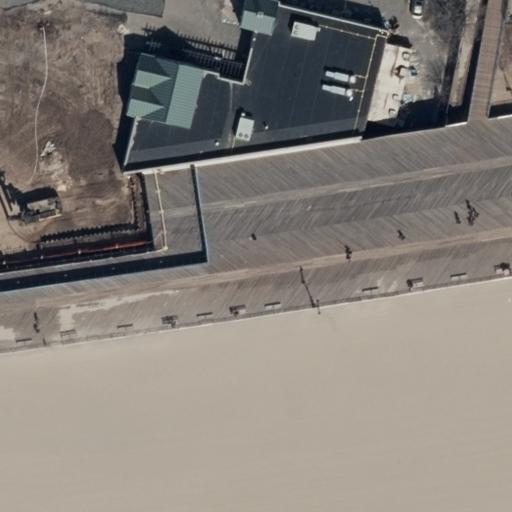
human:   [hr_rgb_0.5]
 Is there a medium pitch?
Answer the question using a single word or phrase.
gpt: no

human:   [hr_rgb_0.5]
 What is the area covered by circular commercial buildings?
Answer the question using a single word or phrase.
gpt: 0m2

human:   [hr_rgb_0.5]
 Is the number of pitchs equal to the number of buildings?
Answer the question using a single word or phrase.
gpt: no

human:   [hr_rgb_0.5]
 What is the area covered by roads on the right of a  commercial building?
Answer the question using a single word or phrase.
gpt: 0m2

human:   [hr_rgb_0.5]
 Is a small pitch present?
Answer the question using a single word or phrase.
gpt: yes

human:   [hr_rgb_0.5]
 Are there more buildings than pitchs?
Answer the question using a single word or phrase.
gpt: yes

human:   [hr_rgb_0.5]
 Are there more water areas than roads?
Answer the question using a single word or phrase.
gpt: no

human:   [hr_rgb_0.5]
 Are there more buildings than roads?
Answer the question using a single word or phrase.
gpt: no

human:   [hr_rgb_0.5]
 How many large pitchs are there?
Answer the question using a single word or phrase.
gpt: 0

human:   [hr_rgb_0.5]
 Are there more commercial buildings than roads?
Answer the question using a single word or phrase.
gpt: no

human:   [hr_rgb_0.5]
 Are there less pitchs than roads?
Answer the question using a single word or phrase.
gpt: yes

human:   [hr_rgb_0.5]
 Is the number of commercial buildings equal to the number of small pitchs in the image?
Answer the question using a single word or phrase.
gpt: no

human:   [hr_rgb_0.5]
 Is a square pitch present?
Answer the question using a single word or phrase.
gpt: no

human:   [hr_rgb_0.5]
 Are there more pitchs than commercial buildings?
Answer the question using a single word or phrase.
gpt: yes

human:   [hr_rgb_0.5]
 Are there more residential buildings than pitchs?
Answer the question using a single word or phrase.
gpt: yes

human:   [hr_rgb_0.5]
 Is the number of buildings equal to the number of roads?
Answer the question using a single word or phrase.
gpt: yes

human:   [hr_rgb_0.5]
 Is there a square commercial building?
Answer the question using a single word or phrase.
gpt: no

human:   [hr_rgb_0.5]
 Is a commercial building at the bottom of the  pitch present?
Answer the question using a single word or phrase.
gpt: no

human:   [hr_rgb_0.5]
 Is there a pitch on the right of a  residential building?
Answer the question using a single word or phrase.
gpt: yes

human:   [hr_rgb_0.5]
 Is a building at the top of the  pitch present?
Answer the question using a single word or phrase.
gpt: no

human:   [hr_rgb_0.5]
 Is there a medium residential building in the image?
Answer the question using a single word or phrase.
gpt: no

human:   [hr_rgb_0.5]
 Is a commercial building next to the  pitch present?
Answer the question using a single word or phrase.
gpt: no

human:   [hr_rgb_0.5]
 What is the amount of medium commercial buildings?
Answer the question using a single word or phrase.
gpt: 0

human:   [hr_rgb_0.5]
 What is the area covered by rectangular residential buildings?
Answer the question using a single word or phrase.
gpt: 8m2

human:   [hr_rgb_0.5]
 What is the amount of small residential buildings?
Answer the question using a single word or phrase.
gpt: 2

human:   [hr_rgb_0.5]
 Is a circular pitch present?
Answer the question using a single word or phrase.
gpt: no

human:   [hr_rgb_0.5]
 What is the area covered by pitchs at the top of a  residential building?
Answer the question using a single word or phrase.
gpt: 0m2

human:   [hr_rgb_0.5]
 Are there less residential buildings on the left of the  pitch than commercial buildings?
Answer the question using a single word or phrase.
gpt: no

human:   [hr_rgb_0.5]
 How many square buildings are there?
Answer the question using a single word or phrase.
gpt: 0

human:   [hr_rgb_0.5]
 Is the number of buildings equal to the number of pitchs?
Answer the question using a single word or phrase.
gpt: no

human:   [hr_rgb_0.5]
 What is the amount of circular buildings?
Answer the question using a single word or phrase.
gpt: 0

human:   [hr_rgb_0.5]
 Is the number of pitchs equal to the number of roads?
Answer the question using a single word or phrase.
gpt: no

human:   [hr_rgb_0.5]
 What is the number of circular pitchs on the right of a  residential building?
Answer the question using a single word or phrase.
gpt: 0

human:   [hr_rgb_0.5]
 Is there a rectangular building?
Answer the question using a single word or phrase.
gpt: yes

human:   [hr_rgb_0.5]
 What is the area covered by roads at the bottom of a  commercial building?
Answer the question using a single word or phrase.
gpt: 0m2

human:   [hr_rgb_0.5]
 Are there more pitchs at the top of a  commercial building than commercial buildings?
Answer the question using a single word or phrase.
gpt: no